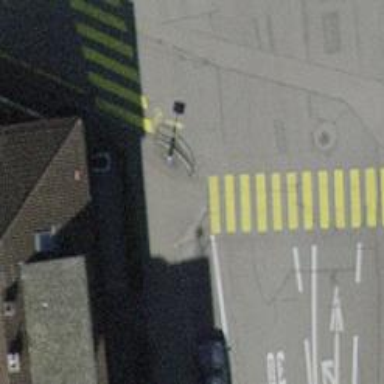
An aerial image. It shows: Kerb barrier.